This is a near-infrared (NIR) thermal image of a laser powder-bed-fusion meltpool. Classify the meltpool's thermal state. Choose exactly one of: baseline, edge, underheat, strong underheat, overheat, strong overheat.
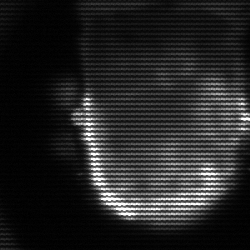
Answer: baseline